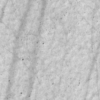
Label: not_dusty